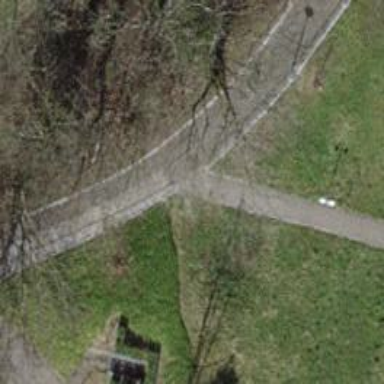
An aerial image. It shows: Set of steps with ramp made of asphalt. The surface of the road is sett.